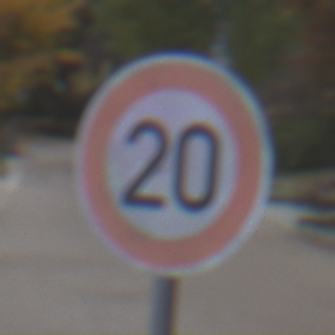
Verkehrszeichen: Geschwindigkeit20
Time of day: MorningAfternoon
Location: Outdoor (Urban)
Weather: Overcast
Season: NotSpecified
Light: Natural